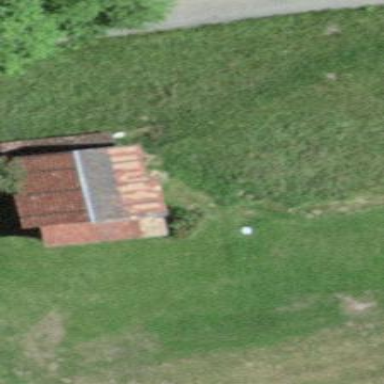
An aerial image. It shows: Rural barn.